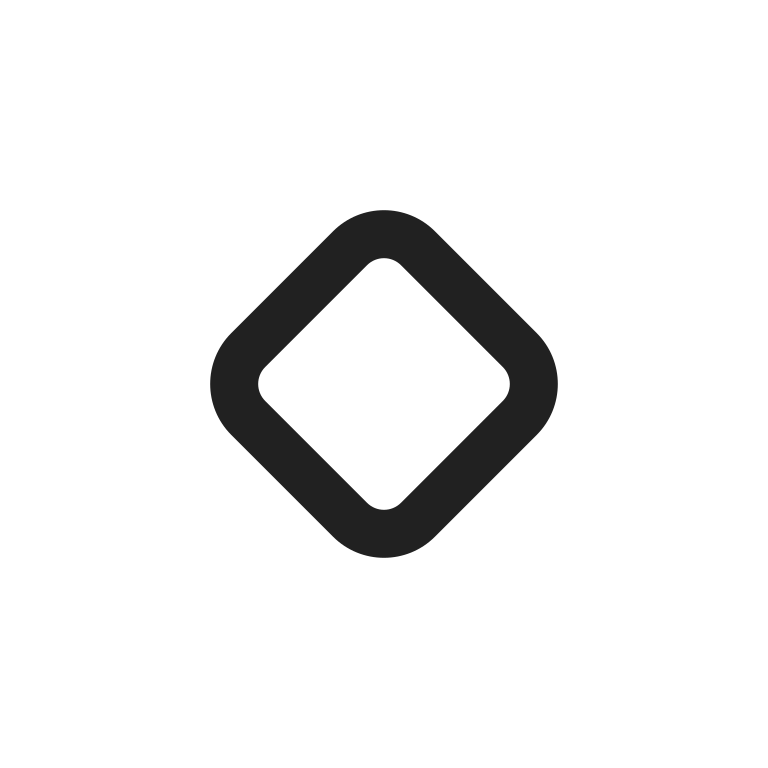
small blue diamond high contrast